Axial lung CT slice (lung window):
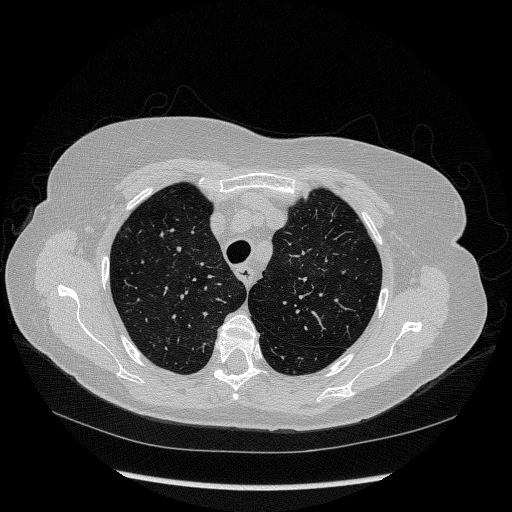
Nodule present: no